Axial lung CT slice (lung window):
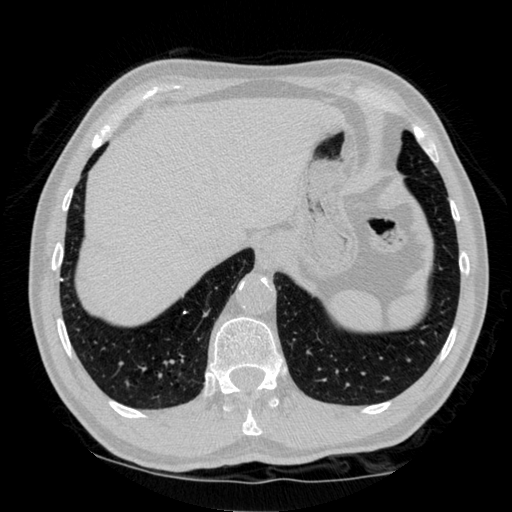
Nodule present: no